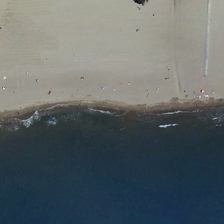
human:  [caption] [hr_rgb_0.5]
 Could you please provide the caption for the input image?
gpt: there are a lot of people on the beach play here .

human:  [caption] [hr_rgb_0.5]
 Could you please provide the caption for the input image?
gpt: there are a lot of people on the beach play here .

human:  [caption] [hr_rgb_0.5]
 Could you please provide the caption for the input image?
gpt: a tall tree was planted on the beach .

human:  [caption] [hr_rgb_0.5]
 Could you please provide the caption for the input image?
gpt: a tall tree was planted on the beach .

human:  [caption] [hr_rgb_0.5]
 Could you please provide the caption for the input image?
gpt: there are a lot of people on the beach play here .